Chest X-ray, PA view. Patient: 53 years old, sex M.
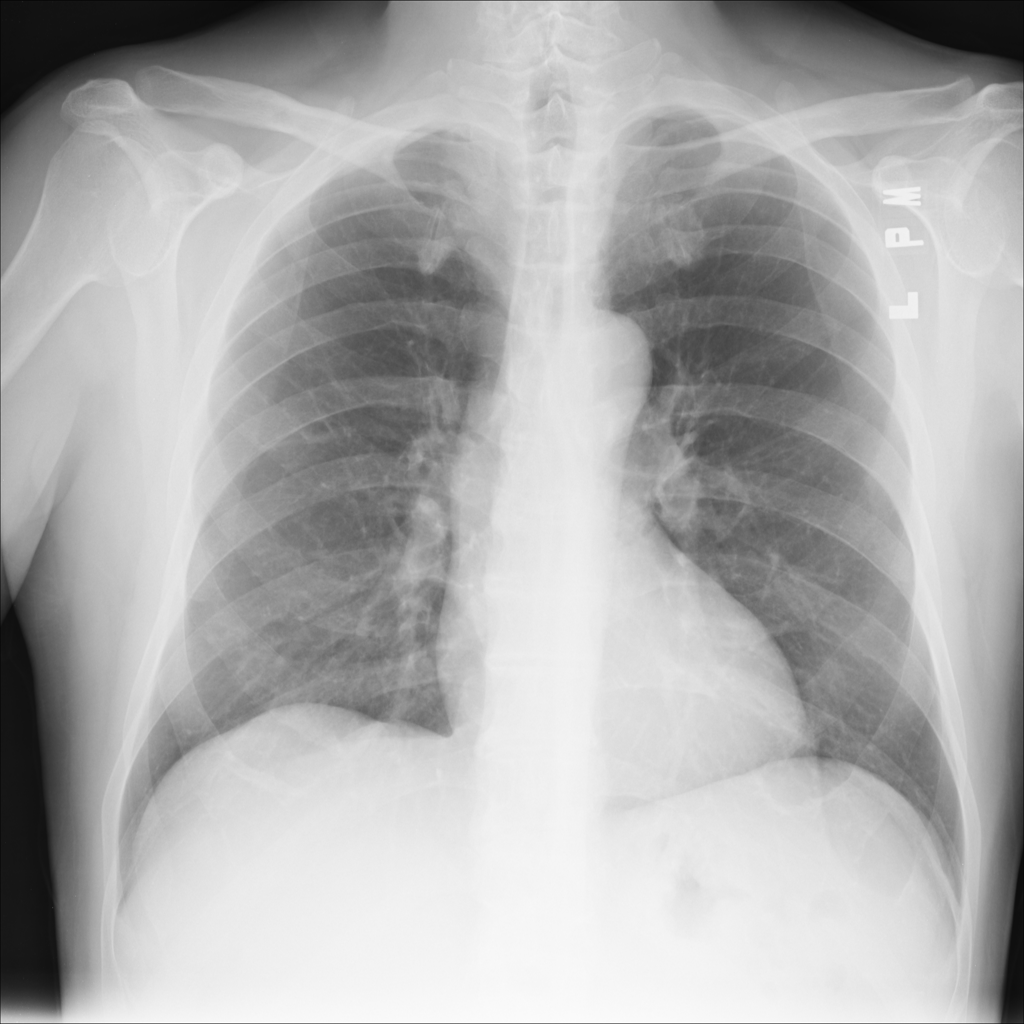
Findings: No Finding